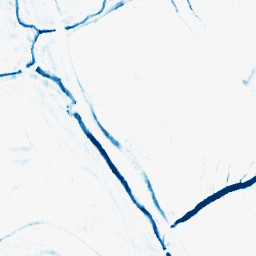
Category: morphological
Decomposition family: morphological_ellipse
Decomposition parameters: operation: closing
width: 10
height: 5
Upsampling method: sinc_blackman
Upsampling parameters: scale: 4
kernel_size: 8
Upsampling scale: 4